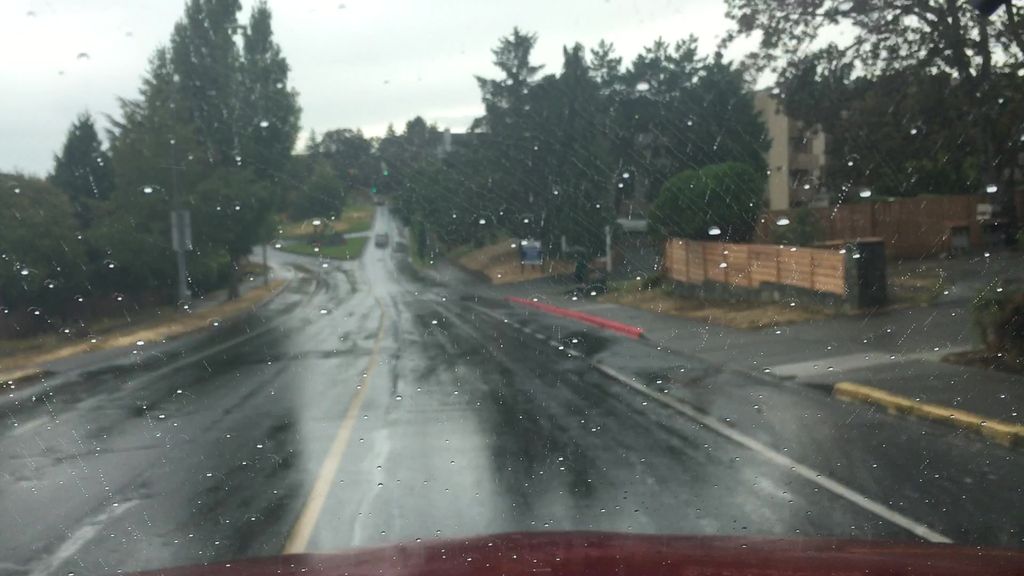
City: victoria